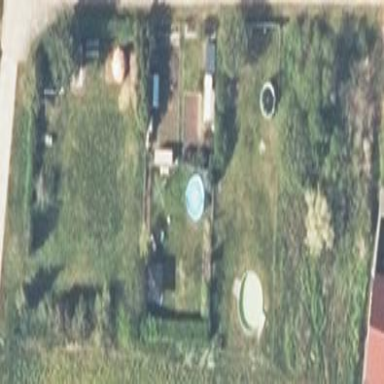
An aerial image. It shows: Garden that is leisure land.